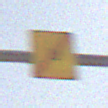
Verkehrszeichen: EndeUmleitung
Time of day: MorningAfternoon
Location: Outdoor (Nature)
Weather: PartlyCloudy
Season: Winter
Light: Natural